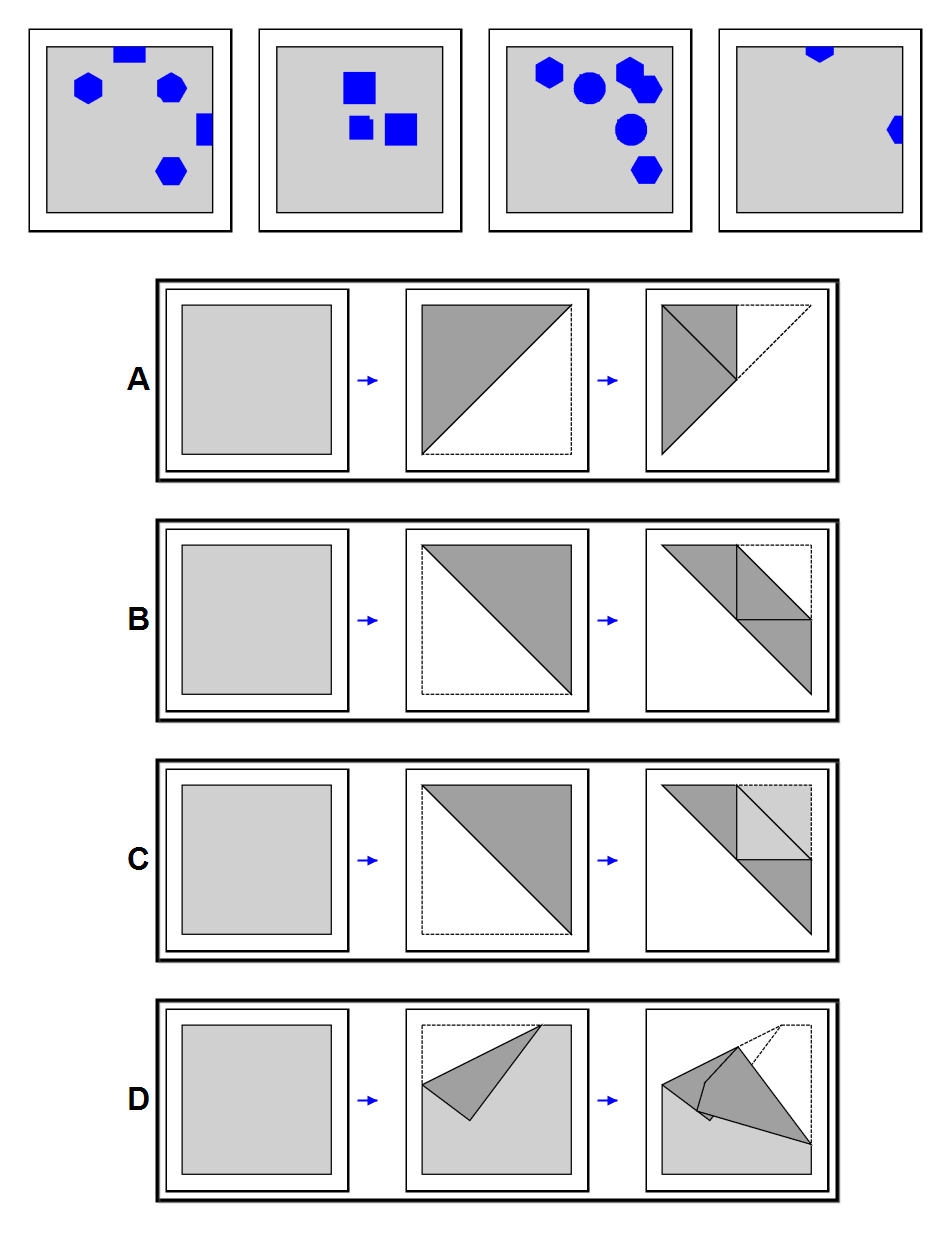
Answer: A